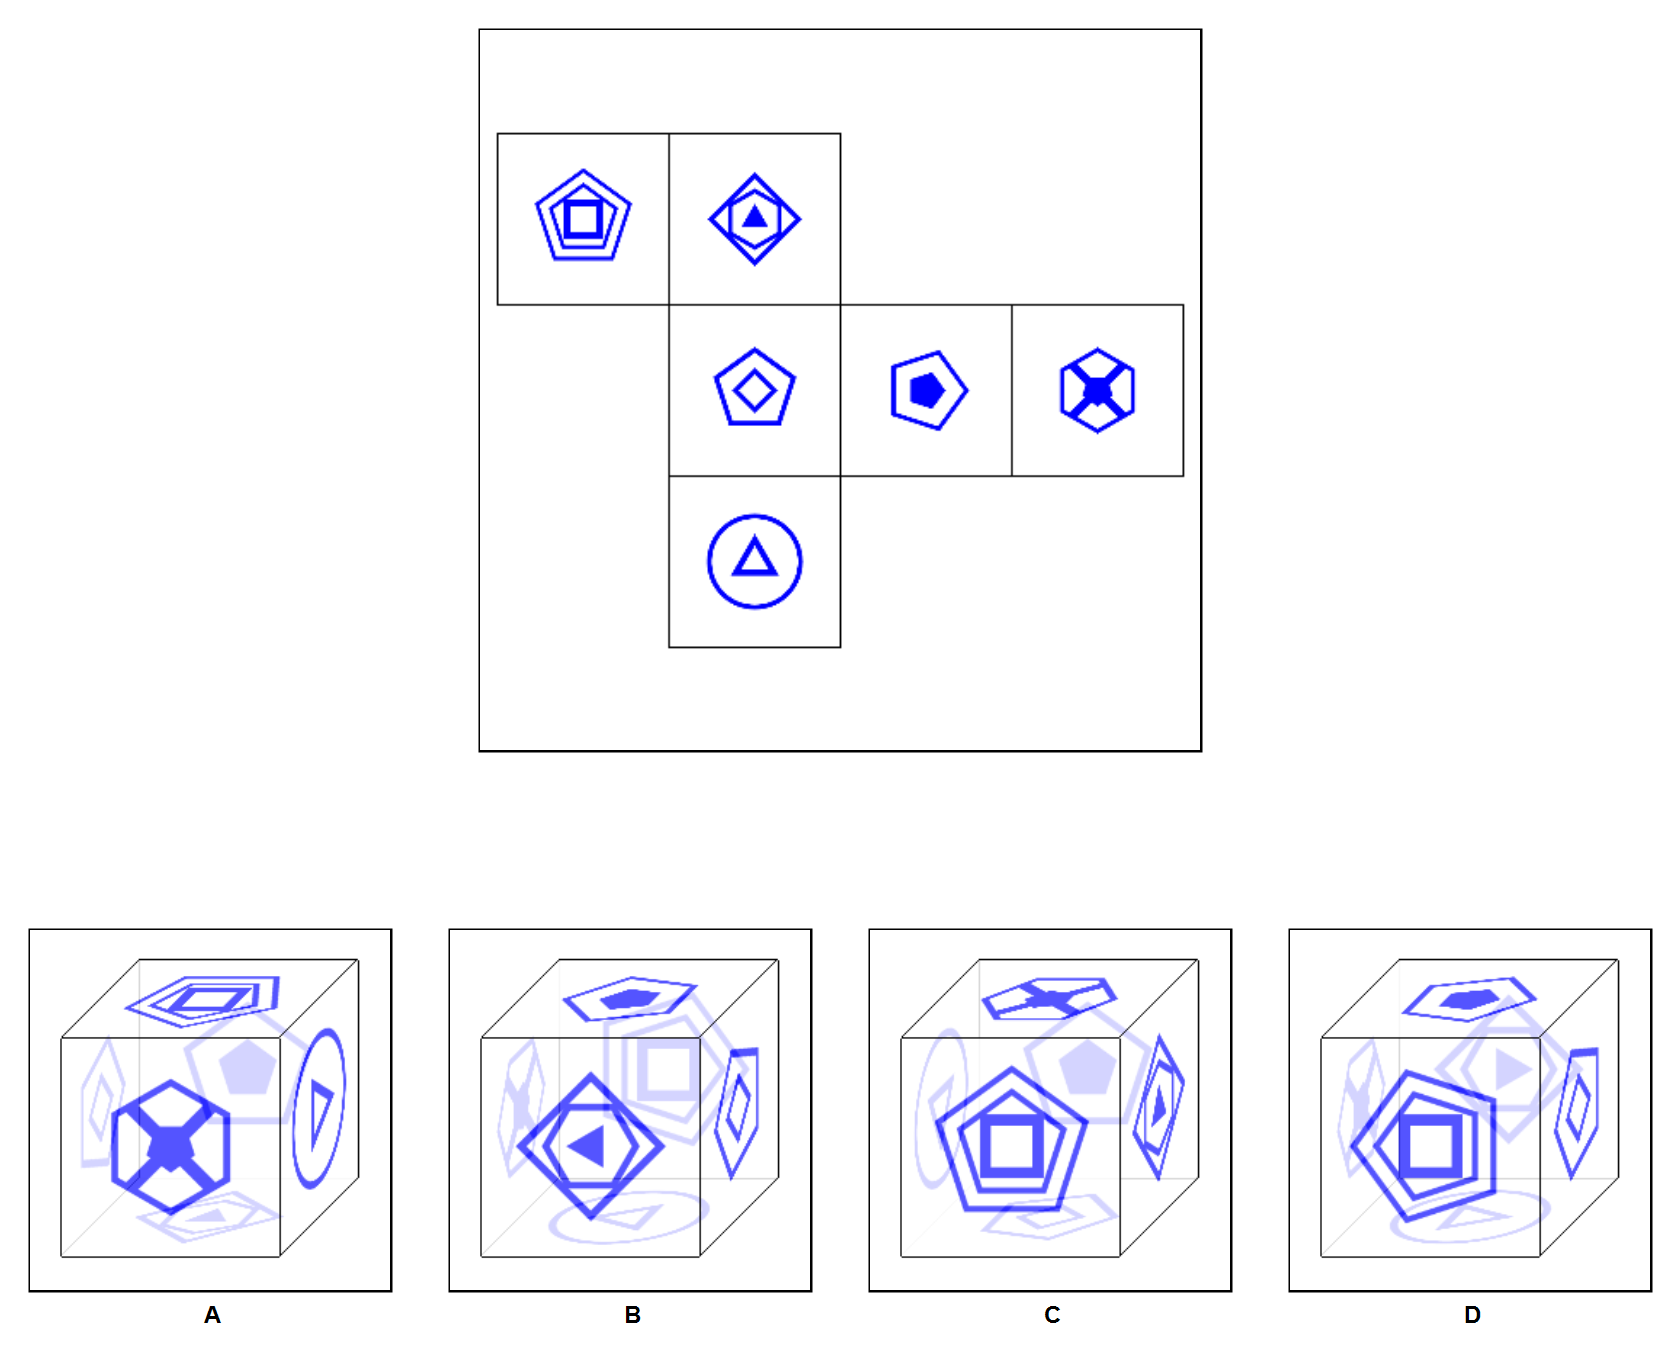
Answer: C